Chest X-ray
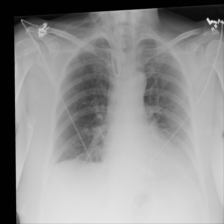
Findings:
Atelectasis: negative
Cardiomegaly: negative
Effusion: negative
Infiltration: negative
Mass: negative
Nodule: negative
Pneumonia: negative
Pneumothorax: negative
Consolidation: negative
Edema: negative
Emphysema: negative
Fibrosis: negative
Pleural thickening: negative
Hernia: negative